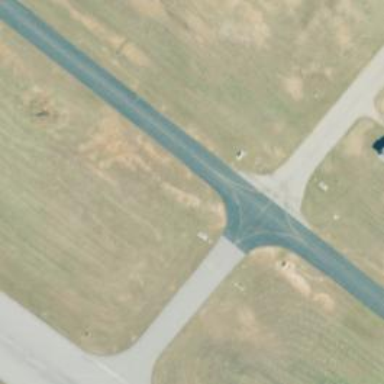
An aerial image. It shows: View of taxiway at the airport.